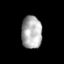
Tissue: prostate
Cell type: Fibroblasts
Senescence score: 0.8924
Nuclear area (px): 659
Mean DAPI intensity: 172.522